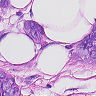
Metastatic tissue present: yes